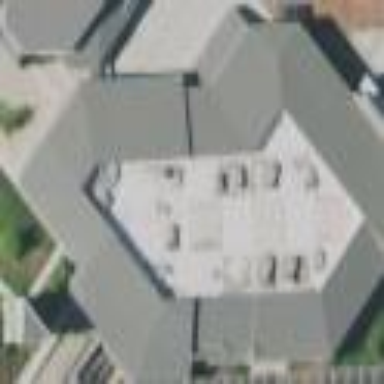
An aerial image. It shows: Building that houses fitness center.